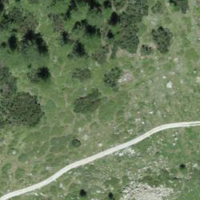
EUNIS habitat code: 31
Species observed at this site:
Marmota marmota